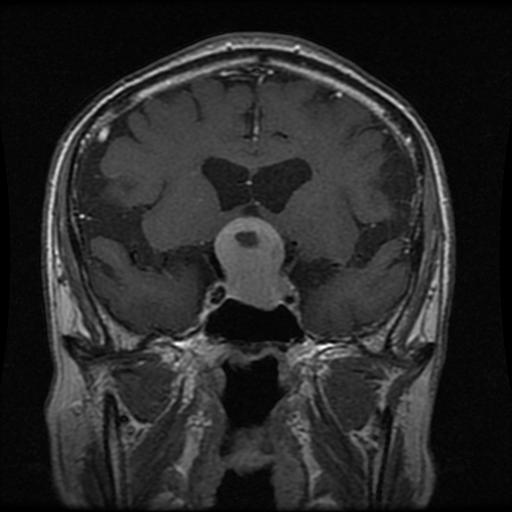
Label: pituitary